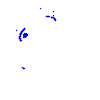
Particle: electron